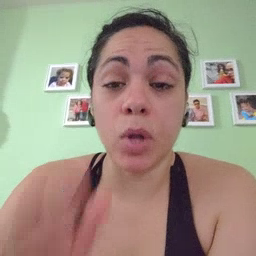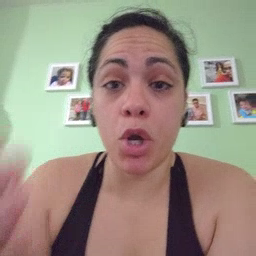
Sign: book